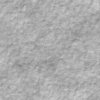
Label: not_dusty